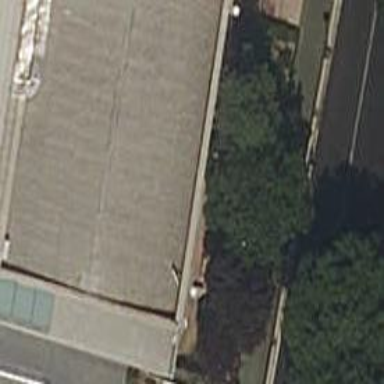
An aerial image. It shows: Close-up view of roof of building.